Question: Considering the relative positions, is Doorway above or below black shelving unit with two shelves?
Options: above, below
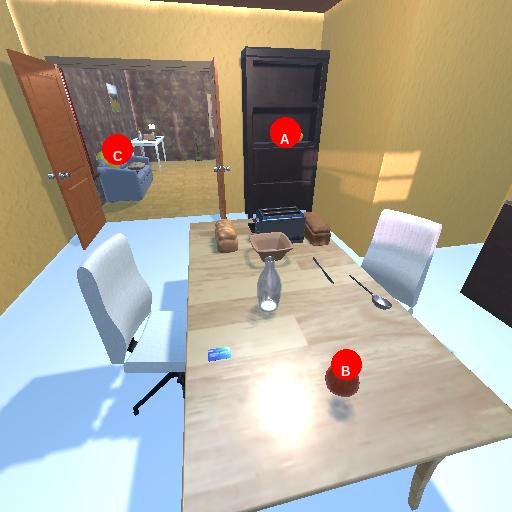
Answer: above